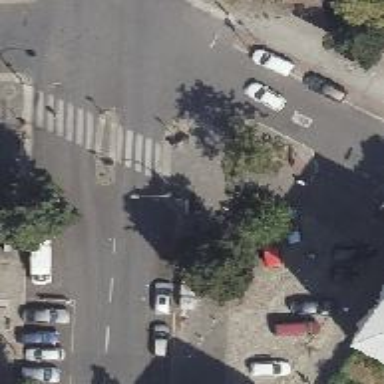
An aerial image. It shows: Marked zebra crossing on the road.